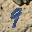
Label: 9